Question: In code:
'''
for (Map.Entry<?,?> command : ((Map)map.get("commands")).entrySet()) {
ImmutableMap.Builder<String, Object> commandBuilder = ImmutableMap.builder();
if (command.getValue() != null) {
for (Map.Entry<?, ?> commandEntry : ((Map)command.getValue()).entrySet()) {
if ((commandEntry.getValue() instanceof Iterable)) {
ImmutableList.Builder<Object> commandSubList = ImmutableList.builder();
for (Object commandSubListItem : (Iterable)commandEntry.getValue()) {
if (commandSubListItem != null) {
commandSubList.add(commandSubListItem);
}
}
commandBuilder.put(commandEntry.getKey().toString(), commandSubList.build());
}
else if (commandEntry.getValue() != null) {
commandBuilder.put(commandEntry.getKey().toString(), commandEntry.getValue());
}
}
}
commandsBuilder.put(command.getKey().toString(), commandBuilder.build());
}
'''
The second Map.Entry returns as Object but the first one works fine?
any help?
'''
ERROR: Required: Map.Entry<?, ?>
Found: Object
'''
Screenshot:

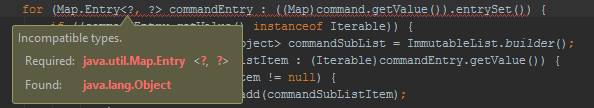
Answer: Seems like without specifying type parameters at all, 'Map.entrySet()' returns just a plain unparameterized 'Set'. To get a 'Set<Map.Entry<?,?>>', you have to at least use wildcard type parameters, i.e. cast to 'Map<?,?>'
'''
for (Map.Entry<?, ?> commandEntry : ((Map<?,?>) command.getValue()).entrySet()) {
'''